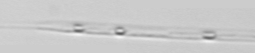
Label: Rhizosolenia